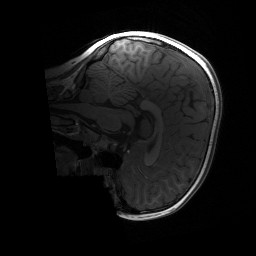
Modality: T1w
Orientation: sagittal
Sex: female
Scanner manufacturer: siemens
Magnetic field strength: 3 T
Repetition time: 1.9 s
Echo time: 0.00243 s